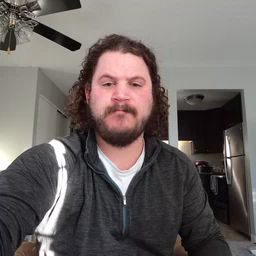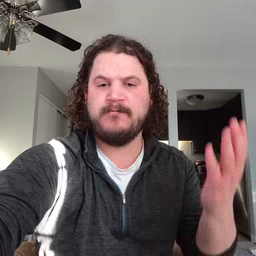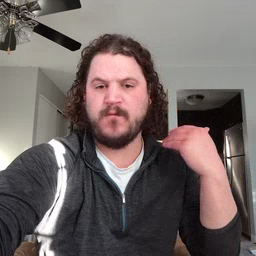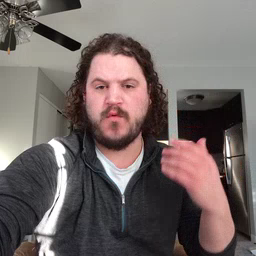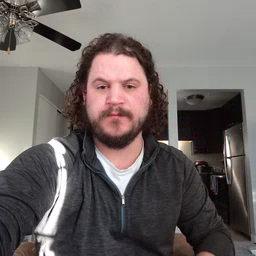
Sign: before